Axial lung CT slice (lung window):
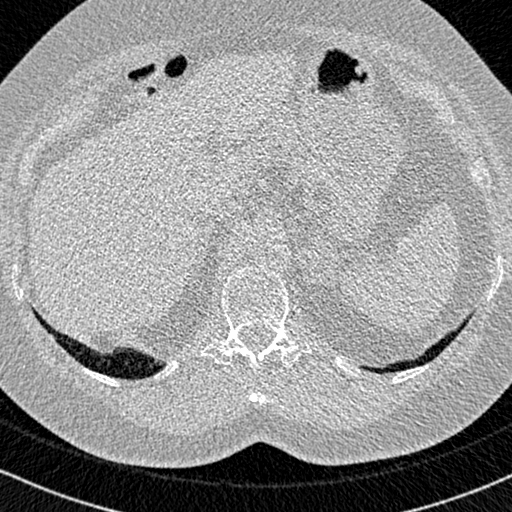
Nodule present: no